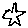
Label: star